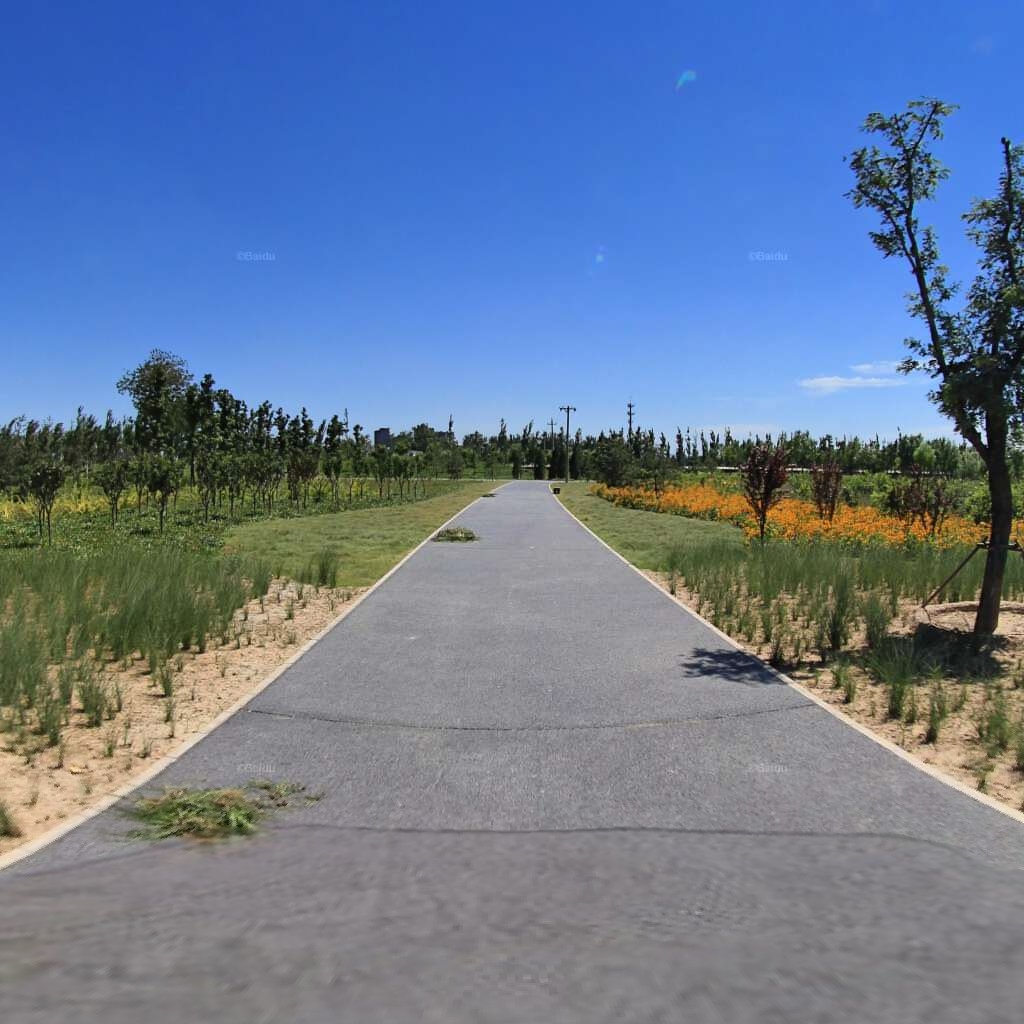
Region: Haidian
Road damage annotations: transverse crack